Question: I am getting this error

I had found <URL> for formatting lists in jade. And have this error when I add the next section of content which has a list
'''
h3 Patient Benefits
ul
li Chip-resistant, as it is made of solid zirconia with no porcelain overlay
li Glazed to a smooth surface to reduce plaque accumulation
'''
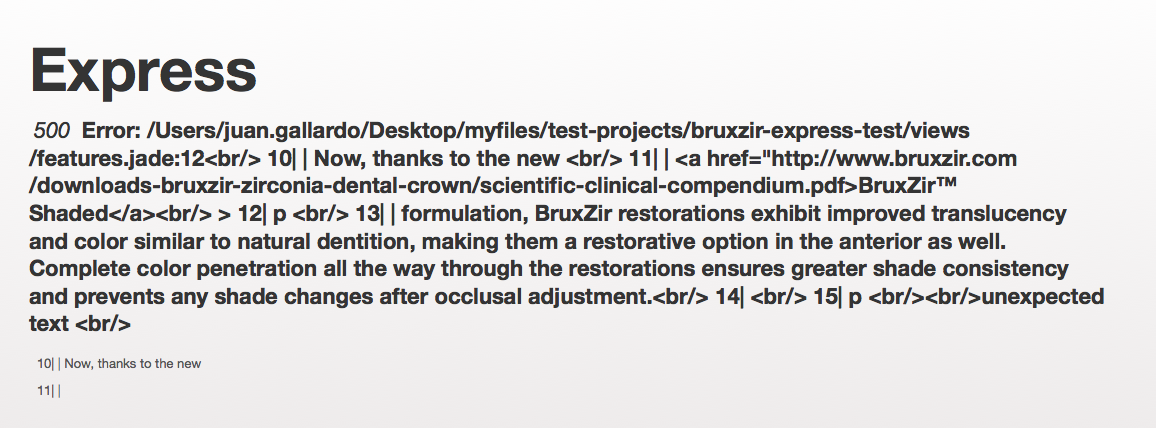
Answer: You've got a space after the 'ul' remove that and the problem should go away.